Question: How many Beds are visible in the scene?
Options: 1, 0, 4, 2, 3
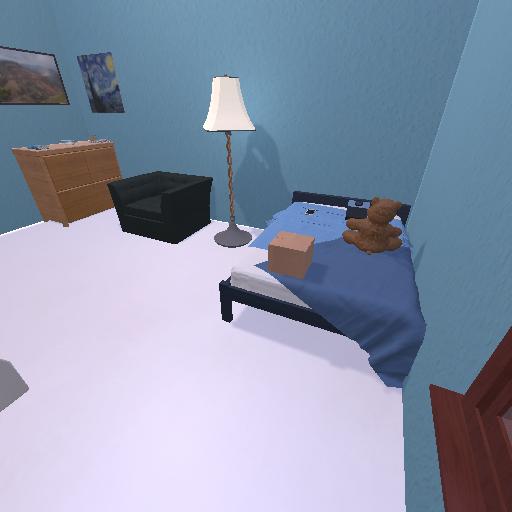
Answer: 1